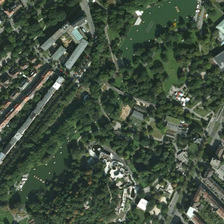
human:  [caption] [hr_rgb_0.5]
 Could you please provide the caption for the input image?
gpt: the park includes rows of buildings and a man-made lake, integrated with exuberant plants .

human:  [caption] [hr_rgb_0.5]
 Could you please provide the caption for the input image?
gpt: many green trees and two ponds are in a park .

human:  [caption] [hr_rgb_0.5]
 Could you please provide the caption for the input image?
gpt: the park includes rows of buildings and a man-made lake, integrated with exuberant plants .

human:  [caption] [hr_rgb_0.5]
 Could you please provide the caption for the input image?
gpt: many green trees and two ponds are in a park .

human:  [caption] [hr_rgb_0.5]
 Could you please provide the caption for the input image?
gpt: many green trees and two ponds are in a park .